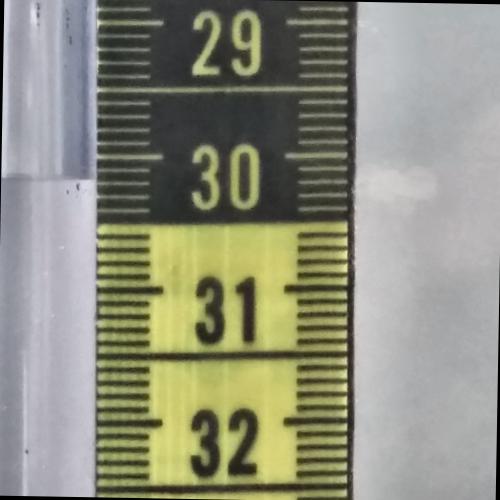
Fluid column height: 30.2 cm